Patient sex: M
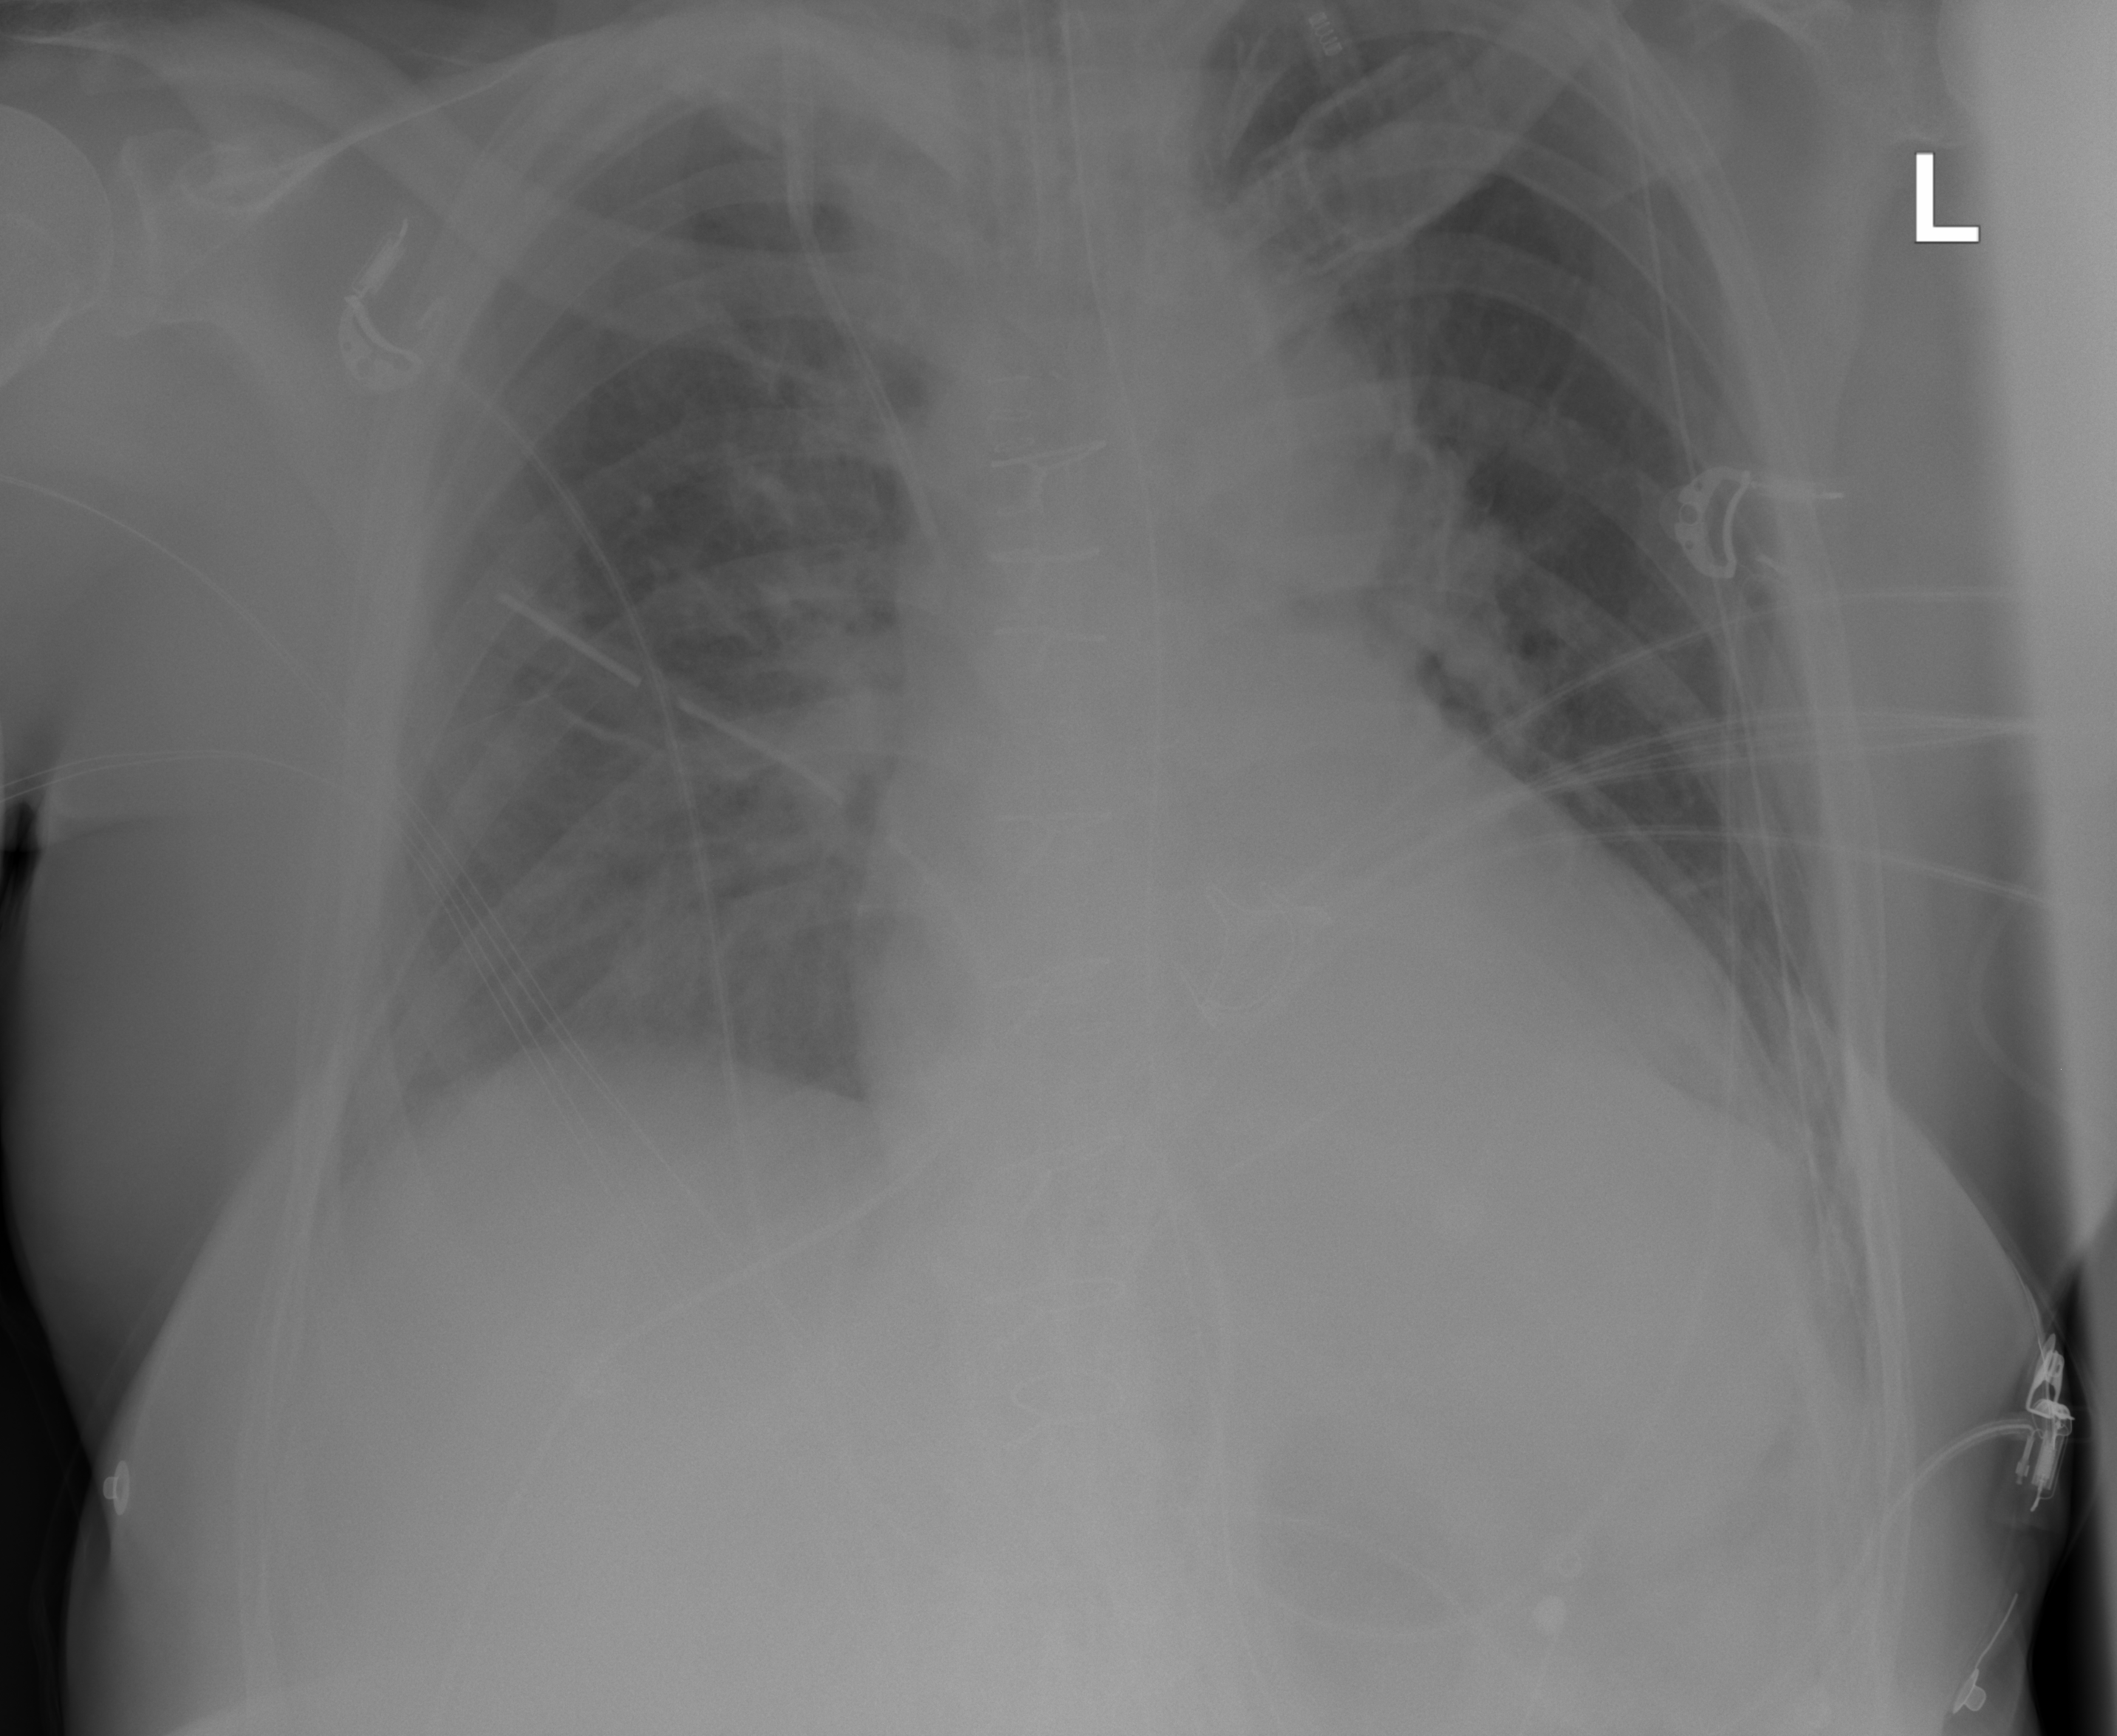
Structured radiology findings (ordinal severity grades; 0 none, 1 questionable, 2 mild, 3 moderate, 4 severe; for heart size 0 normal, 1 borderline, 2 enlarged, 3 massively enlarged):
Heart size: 2
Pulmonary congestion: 2
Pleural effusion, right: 2
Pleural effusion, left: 0
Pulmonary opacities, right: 0
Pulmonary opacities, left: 0
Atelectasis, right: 1
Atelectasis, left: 2